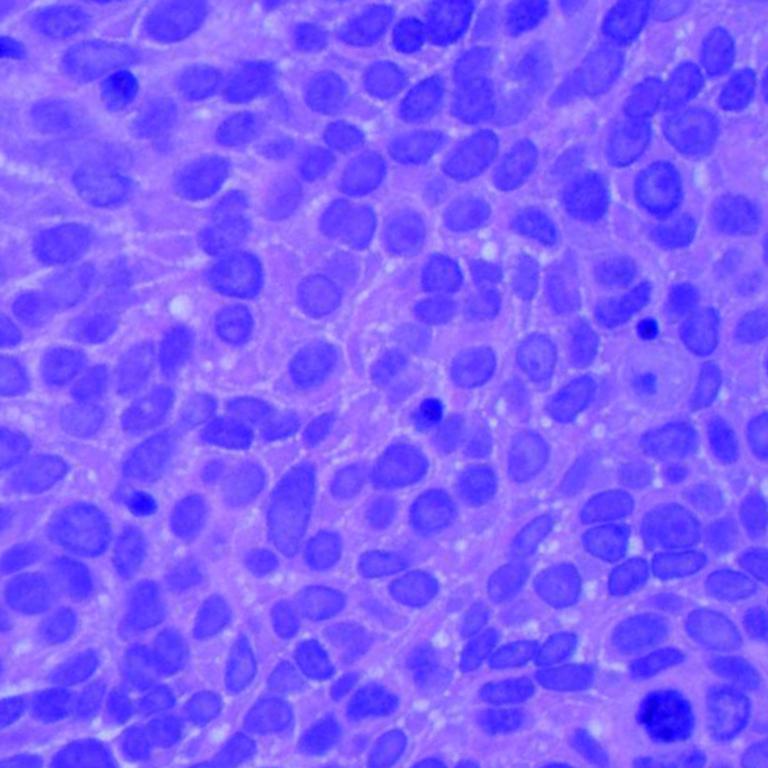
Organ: lung
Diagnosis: squamous carcinomas